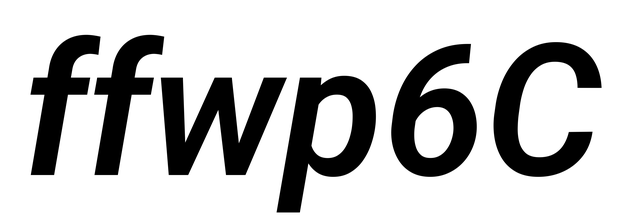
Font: Roboto-Italic_SemiBold_Italic